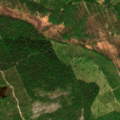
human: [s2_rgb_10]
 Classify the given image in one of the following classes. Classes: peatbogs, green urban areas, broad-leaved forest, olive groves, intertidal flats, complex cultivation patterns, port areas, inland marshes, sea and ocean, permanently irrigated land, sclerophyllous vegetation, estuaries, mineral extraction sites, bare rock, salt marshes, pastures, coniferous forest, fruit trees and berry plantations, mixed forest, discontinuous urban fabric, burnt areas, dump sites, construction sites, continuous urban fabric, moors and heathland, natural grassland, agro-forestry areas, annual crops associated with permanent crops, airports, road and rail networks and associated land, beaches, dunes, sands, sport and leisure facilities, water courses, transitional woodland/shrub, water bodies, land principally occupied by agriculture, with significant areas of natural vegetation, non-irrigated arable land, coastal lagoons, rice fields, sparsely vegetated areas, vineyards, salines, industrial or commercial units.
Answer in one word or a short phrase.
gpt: coniferous forest, mixed forest, transitional woodland/shrub